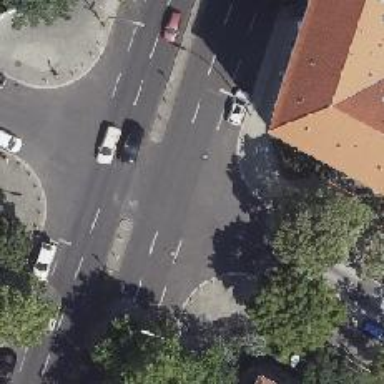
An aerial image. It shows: Secondary road with asphalt surface.